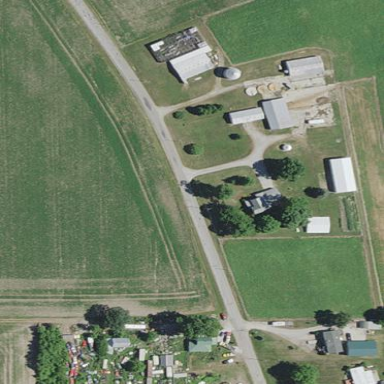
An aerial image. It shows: Farmyard area.